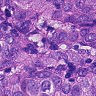
Metastatic tissue present: yes